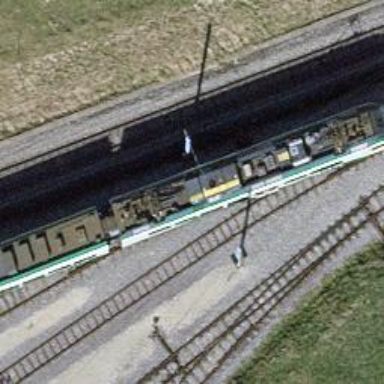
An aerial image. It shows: Narrow-gauge railway service yard with 1 track. The railway is electrified with contact line.